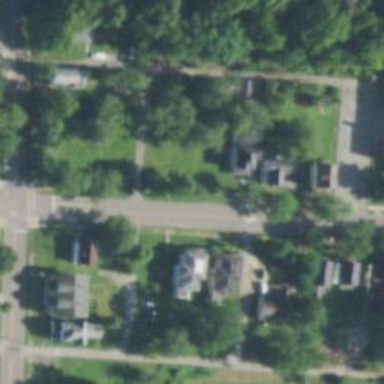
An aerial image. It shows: Alley classified as service road.